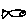
Label: fish